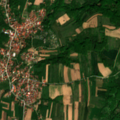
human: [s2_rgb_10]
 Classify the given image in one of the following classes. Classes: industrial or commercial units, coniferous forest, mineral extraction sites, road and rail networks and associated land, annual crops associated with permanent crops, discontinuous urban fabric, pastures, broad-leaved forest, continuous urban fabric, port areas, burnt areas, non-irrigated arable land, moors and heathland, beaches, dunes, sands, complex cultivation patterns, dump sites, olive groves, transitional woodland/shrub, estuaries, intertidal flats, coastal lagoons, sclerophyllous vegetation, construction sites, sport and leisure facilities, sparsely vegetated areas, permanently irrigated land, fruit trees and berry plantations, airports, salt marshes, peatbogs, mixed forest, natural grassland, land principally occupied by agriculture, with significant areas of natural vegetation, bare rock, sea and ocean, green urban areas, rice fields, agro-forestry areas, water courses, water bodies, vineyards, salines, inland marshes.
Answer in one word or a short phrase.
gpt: discontinuous urban fabric, complex cultivation patterns, land principally occupied by agriculture, with significant areas of natural vegetation, broad-leaved forest